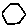
Label: hexagon